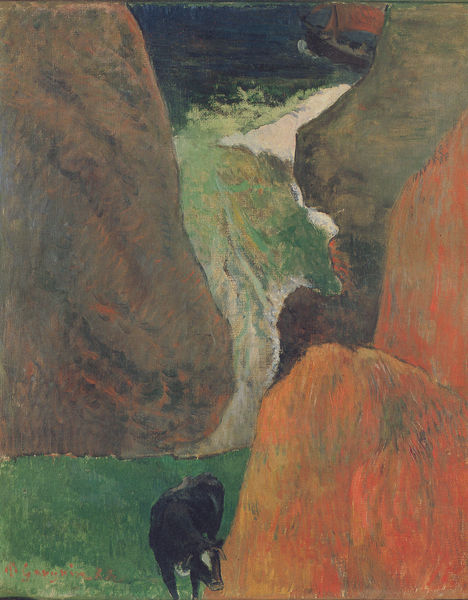
Titel: Au-dessus de l'abîme
Künstler: Paul Gauguin
Standort: Paris
Institution: Musée des Arts Décoratifs
Schlagwörter: berg, blau, dunkel, felsen, gemälde, gestein, hand, meer, vogel, wasser, weiß, fluss, gelb, grün, impressionismus, landschaft, menschen, ocker, sand, see, ufer, blumen, braun, grau, nacht, orange, schwarz, vordergrund, gras, rot, schnee, tier, weg, wiese, beige, expressionismus, flächig, malerei, stein, steine, signatur, öl, bach, hügel, natur, vieh, weide, hütte, wiesen, futter, ohren, tal, wasserfall, boot, reiter, blesse, fell, gischt, küste, schiff, segel, segelboot, sommer, strand, welle, wellen, biegung, perspektive, fischer, moderne, abstrakt, berge, fels, fläche, gebirge, gipfel, gletscher, hang, modern, farbe, formen, grasen, kuh, rind, alm, linien, schlucht, steil, primitivismus, signiert, schaum, brandung, essen, duktus, dunkelblau, klippe, gauguin, eng, nahrung, alpen, linear, mohnblumen, asien, schweiz, gebogen, fleck, gefleckt, nüstern, rotbraun, scwarz, graben, lokalfarben, hörner, ochse, stier, blauer reiter, flächigkeit, bergsee, höhensicht, klamm, elefant, ochs, expressionist, paul gauguin, franz marc, marc, tahiti, mark, barke, hugel, büffel, weid, irland, brain, cloisonismus, mrac, tiefblick, pont aven, schwarze kuh, wasser boot, mauk, vohel, fjörd, rote felsen, munch, bedrohlich, abstrakt kuh